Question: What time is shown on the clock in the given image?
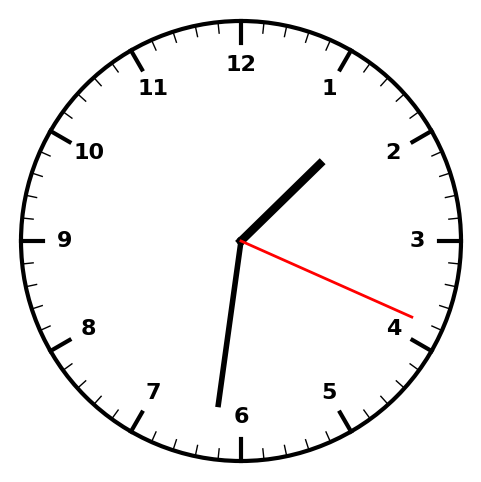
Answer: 01:31:19